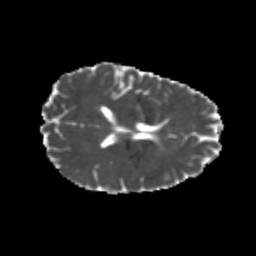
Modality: MD
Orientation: axial
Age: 22
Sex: male
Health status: healthy
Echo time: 0.074 s